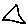
Label: triangle